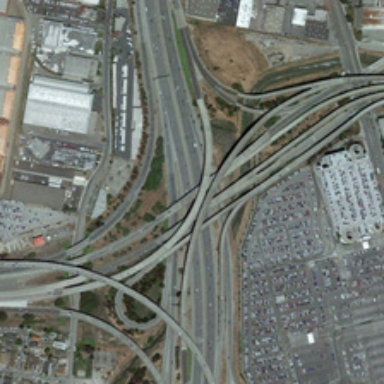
On the side of the road there was some bare land .